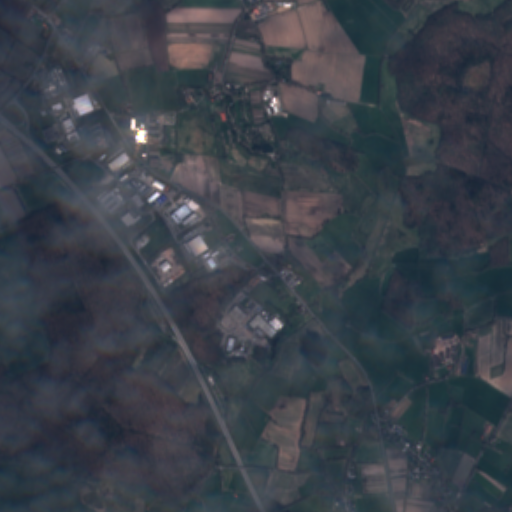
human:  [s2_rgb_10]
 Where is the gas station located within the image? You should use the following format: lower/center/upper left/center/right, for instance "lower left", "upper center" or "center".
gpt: The gas station is located in the upper left of the image.
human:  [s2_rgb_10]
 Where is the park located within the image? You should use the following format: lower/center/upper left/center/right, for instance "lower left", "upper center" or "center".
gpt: The park is located in the upper center of the image.
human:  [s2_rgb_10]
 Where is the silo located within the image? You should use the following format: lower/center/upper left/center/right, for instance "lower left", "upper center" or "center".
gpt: The silo is located in the upper center of the image.
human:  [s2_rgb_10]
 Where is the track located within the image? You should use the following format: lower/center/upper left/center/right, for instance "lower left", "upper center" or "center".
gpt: The track is located in the upper left of the image.
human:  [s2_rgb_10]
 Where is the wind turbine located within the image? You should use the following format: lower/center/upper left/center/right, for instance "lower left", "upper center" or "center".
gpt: The wind turbine is located in the lower right of the image.
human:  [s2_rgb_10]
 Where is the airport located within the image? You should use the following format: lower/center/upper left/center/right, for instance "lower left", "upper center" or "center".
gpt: There is no airport in the image.